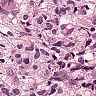
Metastatic tissue present: yes